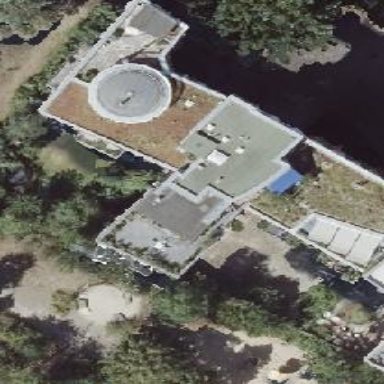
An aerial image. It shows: Flat roof kindergarten building.